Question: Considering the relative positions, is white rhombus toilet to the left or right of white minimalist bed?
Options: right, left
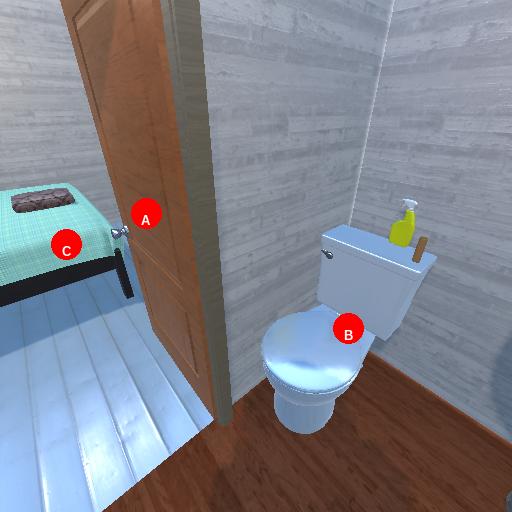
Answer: right